如图，四边形$ABCD$是一个边长为$4\mathrm{cm}$的正方形，$F$在$BC$的延长线上且$CF=4\mathrm{cm}$，则涂色部分面积为\underline{\quad\quad}$\mathrm{cm}^2$．

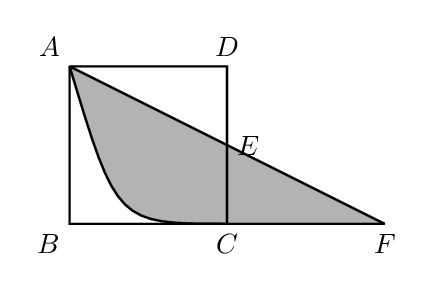
【解答】
\vspace{0.5cm}
\noindent\textbf{【答案】$12.56$}

\vspace{0.5cm}
\noindent\textbf{【知识点】含圆的组合图形的计算（周长和面积）}

\vspace{0.5cm}
\noindent\textbf{【分析】本题考查了圆的面积．观察得到$\triangle EAD$和$\triangle EFC$的面积相等，根据涂色部分面积为$\dfrac{1}{4}\times3.14\times4^2$计算即可求解．}

\vspace{0.5cm}
\noindent\textbf{【详解】解：观察得到$\triangle EAD$和$\triangle EFC$的面积相等，}
\noindent\textbf{$\therefore$涂色部分面积为$\dfrac{1}{4}\times3.14\times4^2=12.56\left(\mathrm{cm}^2\right)$，}
\noindent\textbf{故答案为：$12.56$．}